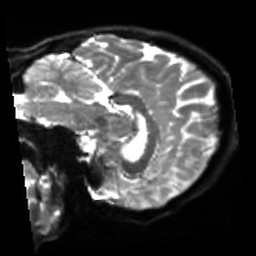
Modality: sbref
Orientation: sagittal
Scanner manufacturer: siemens
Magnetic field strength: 3 T
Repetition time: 4 s
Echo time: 0.0594 s